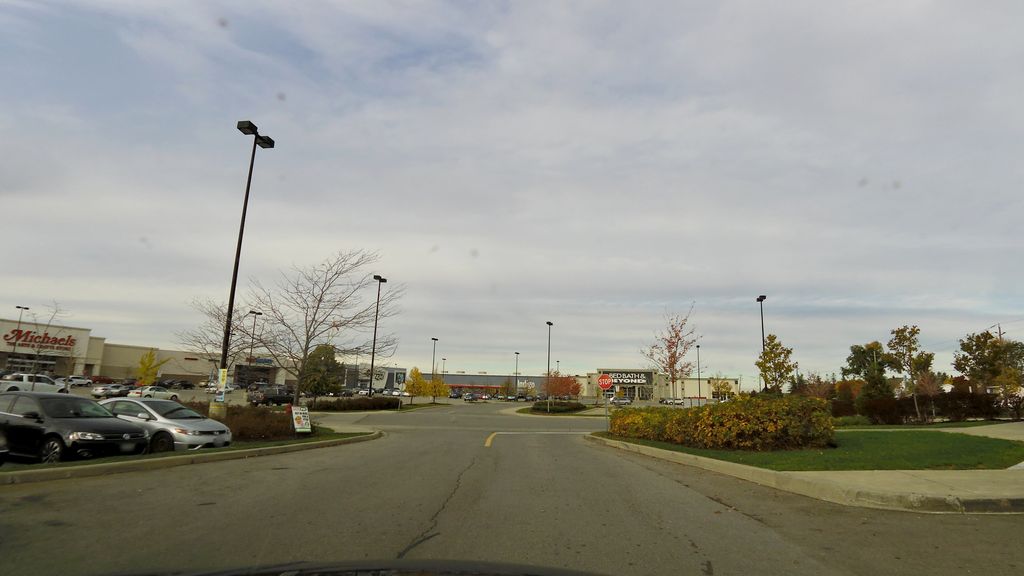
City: hamilton